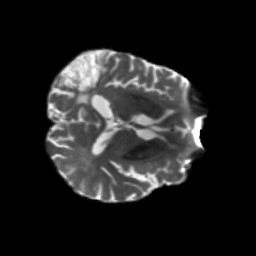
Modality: T2w
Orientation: axial
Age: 68
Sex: male
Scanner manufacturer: siemens
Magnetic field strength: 3 T
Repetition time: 5.47 s
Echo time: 0.0854 s